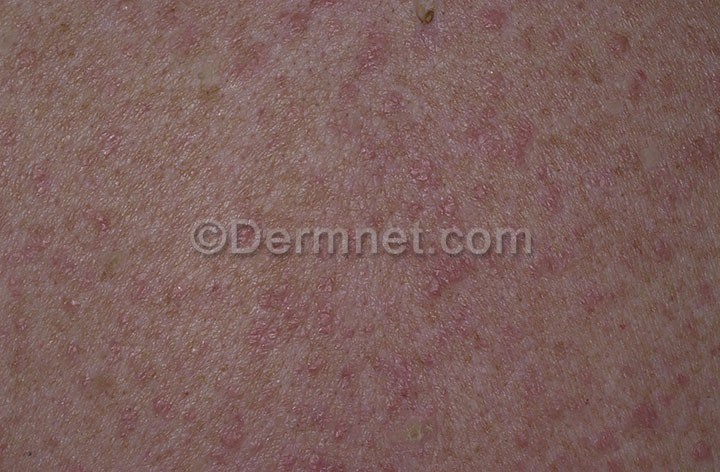
Disease: Bullous Disease Photos